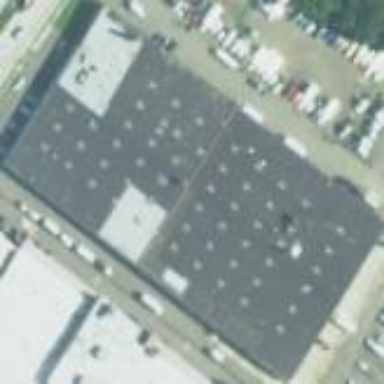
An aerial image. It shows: Warehouse.